Question: I'm really newbie with webpack, so I'm not sure if I'm doing something wrong, I wish use <URL> and less with webpack, I've installed the respective loaders like url-loader,file-loader,less-loader
and include in the webpack config
'''
loaders: [{
test: /\.jsx?$/,
loaders: ['react-hot', 'babel'],
include: path.join(__dirname, 'scripts')
},
{
test: /\.less$/,
loader: 'style!css!less'
},
{
test: /\.woff(2)?(\?v=[0-9]\.[0-9]\.[0-9])?$/,
loader: "url-loader?limit=10000&minetype=application/font-woff"
},
{
test: /\.(ttf|eot|svg)(\?v=[0-9]\.[0-9]\.[0-9])?$/,
loader: "file-loader"
},
{
test: /\.jpe?g$|\.gif$|\.png$|\.wav$|\.mp3$/,
loader: "file-loader"
}
/*, <----I ALSO TRY WITH THIS CONFIG....
{ test: /\.woff$/, loader: "url-loader?prefix=font/&limit=5000&mimetype=application/font-woff" },
{ test: /\.ttf$/, loader: "file-loader" },
{ test: /\.eot$/, loader: "file-loader" },
{ test: /\.svg$/, loader: "file-loader" }*/
'''
]
I include my less file in the entry point of my js file
'''
require("!css!less!../less/main.less")
'''
and my less file looks like
@import "../bower_components/uikit/less/uikit.less";
html{
background-color: red;
}
the directory
when I try run the console shows this:
'''
ERROR in ./~/css-loader!./~/less-loader!./less/main.less
Module not found: Error: Cannot resolve 'file' or 'directory' ../bower_components/uikit/less/fonts/fontawesome-webfont.eot in /home/yo/Downloads/proj/scalaPROJ/activatorPRJ/finatra-seed/react-hot-boilerplate/less
@ ./~/css-loader!./~/less-loader!./less/main.less 6:77369-77440 6:77463-77534
ERROR in ./~/css-loader!./~/less-loader!./less/main.less
Module not found: Error: Cannot resolve 'file' or 'directory' ../bower_components/uikit/less/fonts/fontawesome-webfont.woff2 in /home/yo/Downloads/proj/scalaPROJ/activatorPRJ/finatra-seed/react-hot-boilerplate/less
@ ./~/css-loader!./~/less-loader!./less/main.less 6:77586-77659
ERROR in ./~/css-loader!./~/less-loader!./less/main.less
Module not found: Error: Cannot resolve 'file' or 'directory' ../bower_components/uikit/less/fonts/fontawesome-webfont.woff in /home/yo/Downloads/proj/scalaPROJ/activatorPRJ/finatra-seed/react-hot-boilerplate/less
@ ./~/css-loader!./~/less-loader!./less/main.less 6:77690-77762
ERROR in ./~/css-loader!./~/less-loader!./less/main.less
Module not found: Error: Cannot resolve 'file' or 'directory' ../bower_components/uikit/less/fonts/fontawesome-webfont.ttf in /home/yo/Downloads/proj/scalaPROJ/activatorPRJ/finatra-seed/react-hot-boilerplate/less
@ ./~/css-loader!./~/less-loader!./less/main.less 6:77794-77865
webpack: bundle is now VALID.
'''
hope the errors will be much more clear for you and can help me,thank so much
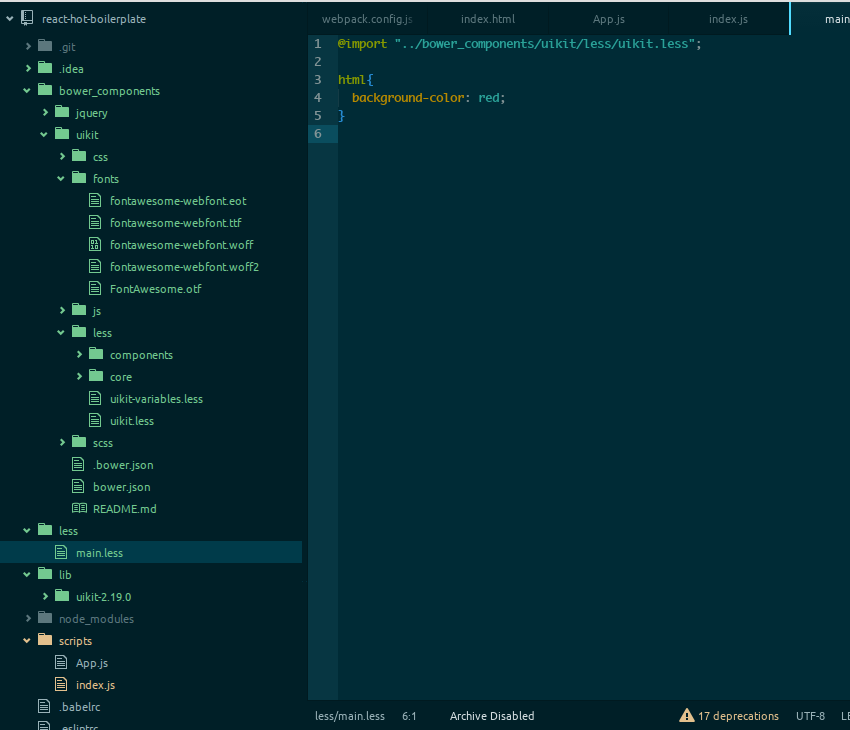
Answer: I recommend you to write loaders in a short way
'''
loaders: [
... other loaders
{
test: /\.(eot|woff|woff2|ttf|svg|png|jpg)$/,
loader: 'url-loader?limit=30000&name=[name]-[hash].[ext]'
}
'''
Don't forget
'''
npm install url-loader --save-dev
'''
And checkout variable @icon-font-path it should be
'''
"../../fonts";
'''